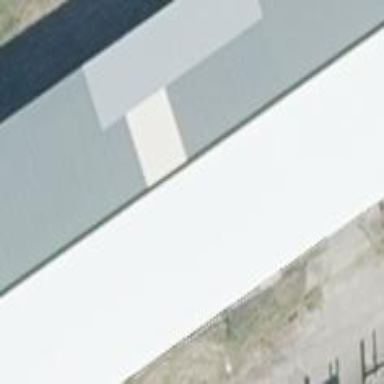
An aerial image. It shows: Gray barn with gabled metal roof.